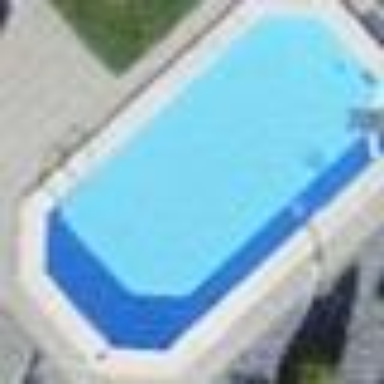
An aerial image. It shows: Swimming pool located in leisure land.